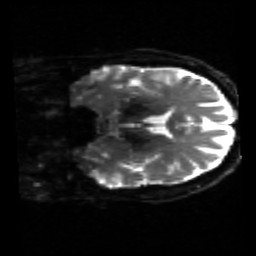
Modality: sbref
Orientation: coronal
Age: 56
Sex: male
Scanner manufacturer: siemens
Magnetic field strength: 3 T
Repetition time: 4.71 s
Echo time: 0.0906 s